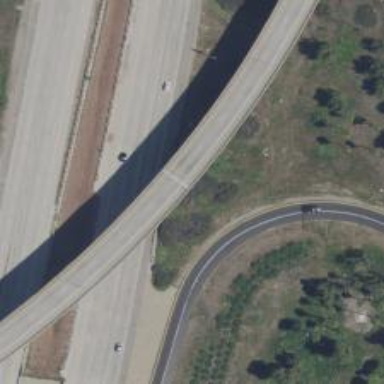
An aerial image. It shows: Bridge on motorway link.